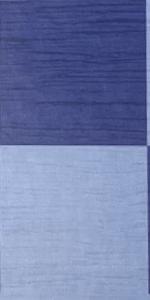
Label: Empty